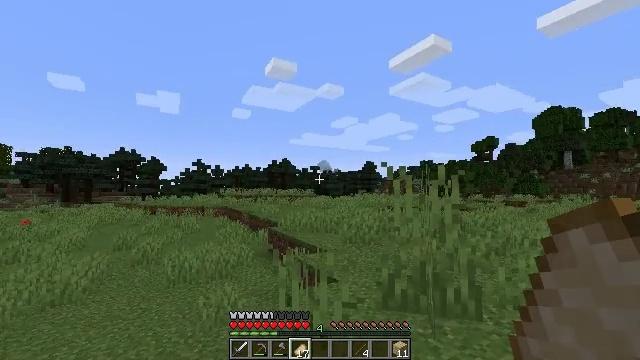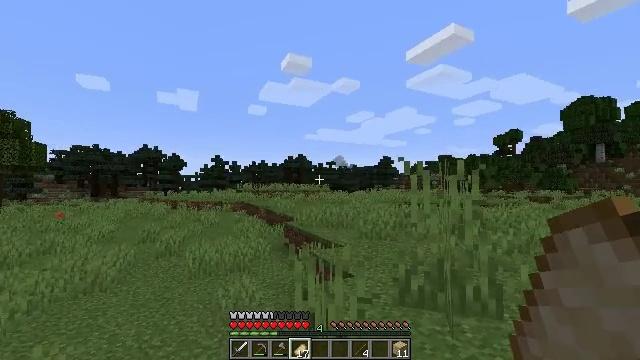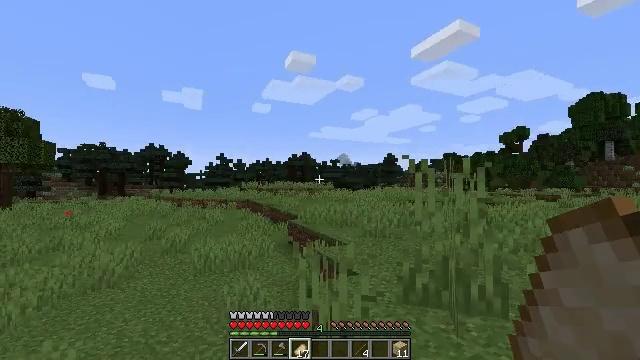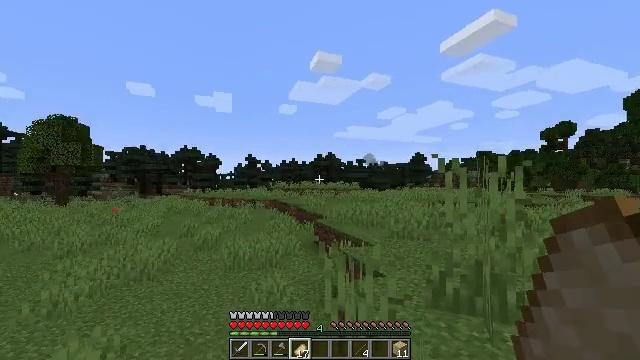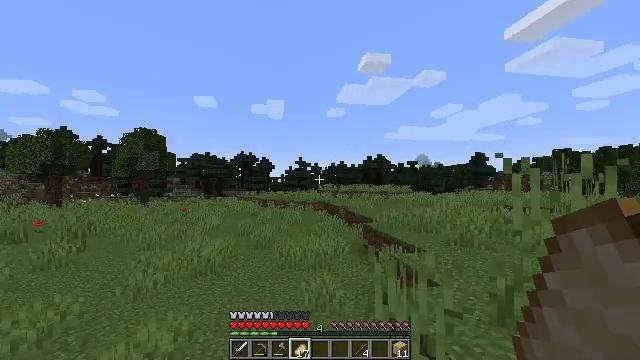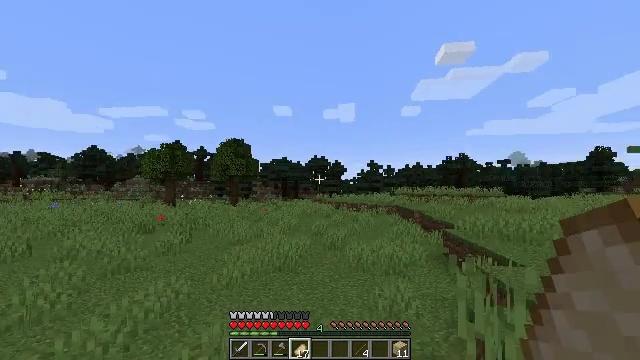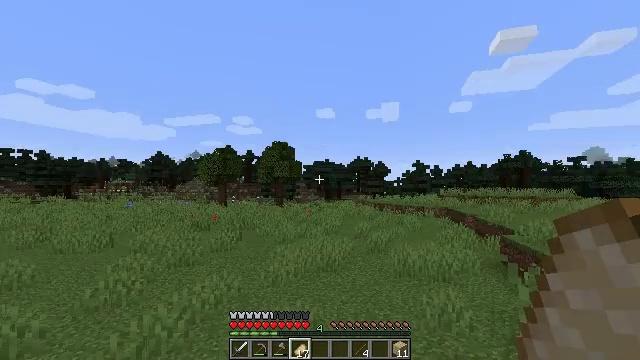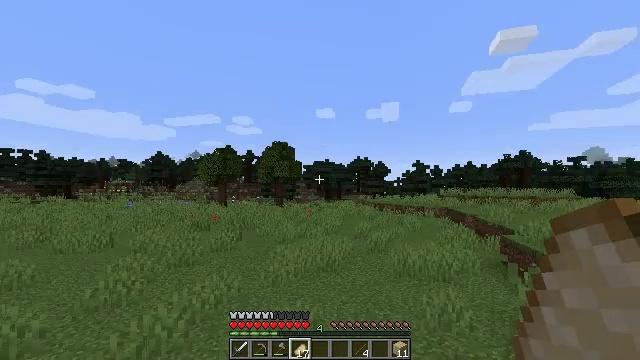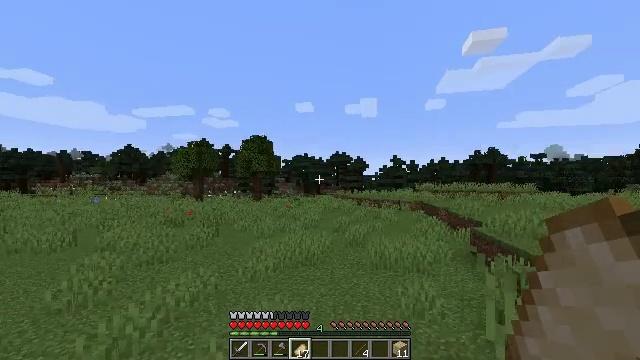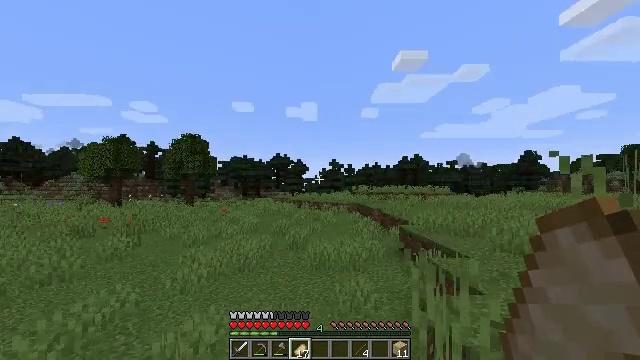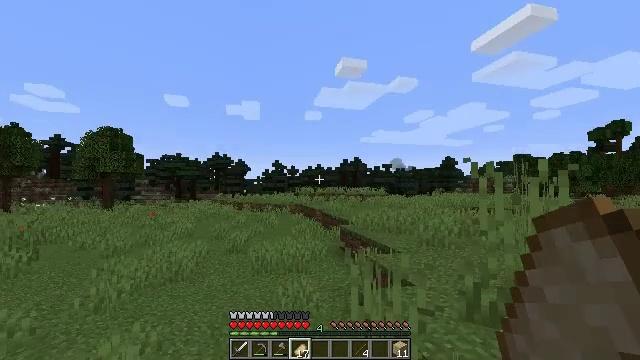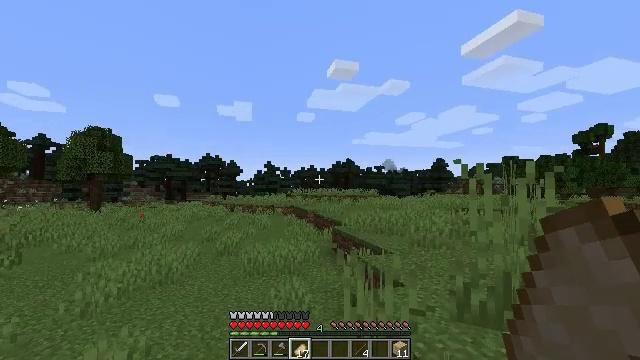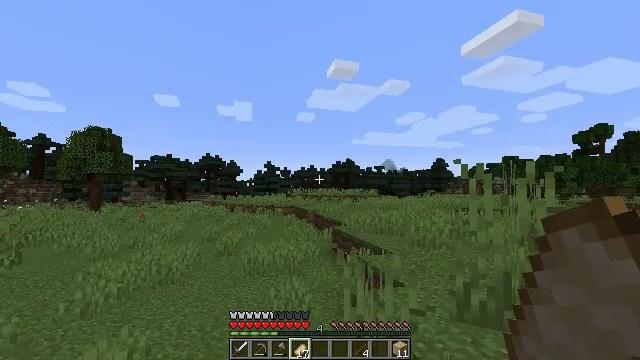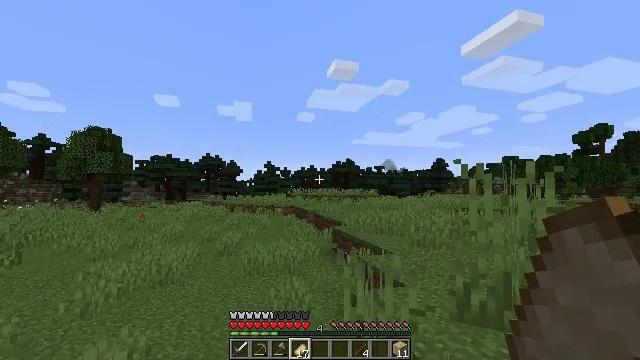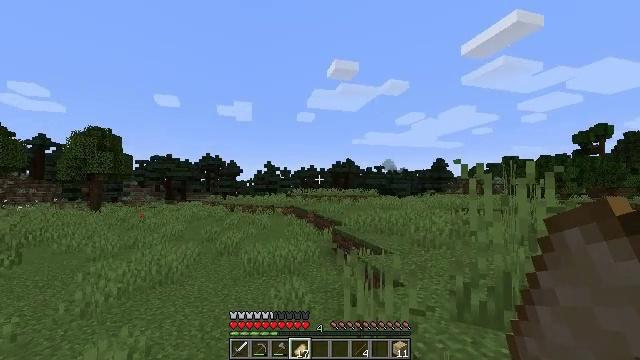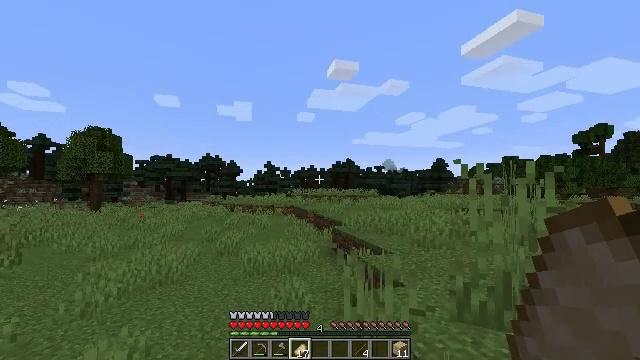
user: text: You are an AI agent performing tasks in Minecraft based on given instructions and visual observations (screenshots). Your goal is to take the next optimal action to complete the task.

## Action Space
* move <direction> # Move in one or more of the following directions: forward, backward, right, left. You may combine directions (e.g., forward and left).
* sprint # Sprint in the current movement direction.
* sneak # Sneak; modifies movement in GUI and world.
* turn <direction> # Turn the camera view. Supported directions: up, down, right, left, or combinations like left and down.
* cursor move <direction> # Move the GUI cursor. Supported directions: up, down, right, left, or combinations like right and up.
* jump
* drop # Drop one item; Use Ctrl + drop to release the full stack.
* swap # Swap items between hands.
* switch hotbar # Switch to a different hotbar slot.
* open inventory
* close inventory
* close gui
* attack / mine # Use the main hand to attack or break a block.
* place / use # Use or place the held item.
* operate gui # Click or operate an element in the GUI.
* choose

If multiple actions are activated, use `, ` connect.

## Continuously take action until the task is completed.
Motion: motion action
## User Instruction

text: Mine the bell from its post.
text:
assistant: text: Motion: turn left and down
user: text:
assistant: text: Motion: no_op
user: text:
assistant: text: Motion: turn left
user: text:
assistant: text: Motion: turn left
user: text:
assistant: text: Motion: turn left
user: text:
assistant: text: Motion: turn left
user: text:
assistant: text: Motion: no_op
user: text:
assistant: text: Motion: turn right and down
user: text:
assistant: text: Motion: turn right
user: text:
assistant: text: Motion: turn right
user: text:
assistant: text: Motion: turn right
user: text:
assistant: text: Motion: no_op
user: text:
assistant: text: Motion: no_op
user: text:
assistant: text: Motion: no_op
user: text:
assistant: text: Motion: no_op
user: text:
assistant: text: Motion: no_op
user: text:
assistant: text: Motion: jump
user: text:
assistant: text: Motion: jump
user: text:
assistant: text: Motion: jump
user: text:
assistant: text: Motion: jump
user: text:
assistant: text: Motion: jump
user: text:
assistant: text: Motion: no_op
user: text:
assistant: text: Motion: no_op
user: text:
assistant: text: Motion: no_op
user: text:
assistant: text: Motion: no_op
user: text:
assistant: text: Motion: no_op
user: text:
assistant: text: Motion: turn left and down
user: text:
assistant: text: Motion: turn left and down
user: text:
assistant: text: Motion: turn left and down
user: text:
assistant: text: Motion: turn left and down